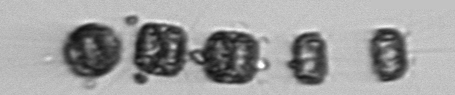
Label: Thalassiosira